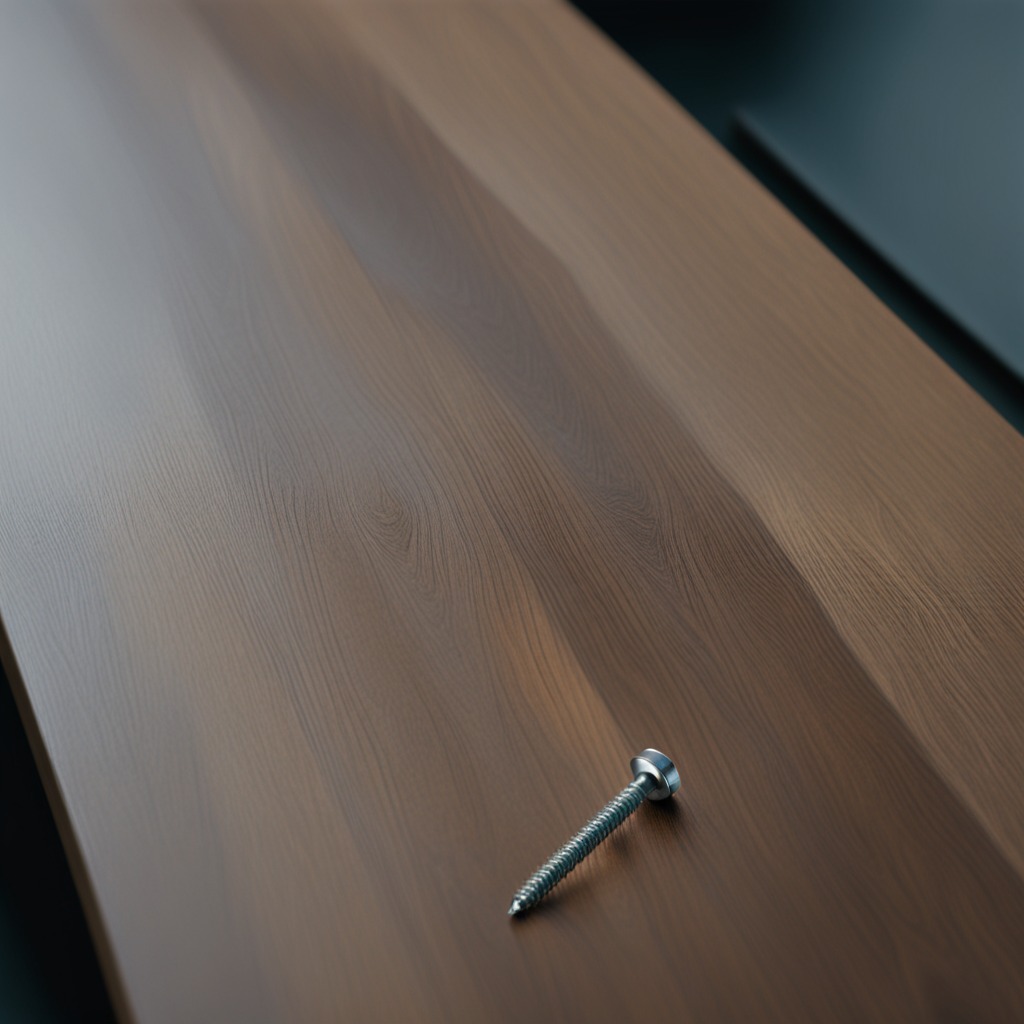
A metal screw is lying on a old table with faint burn marks in a small garage at twilight.